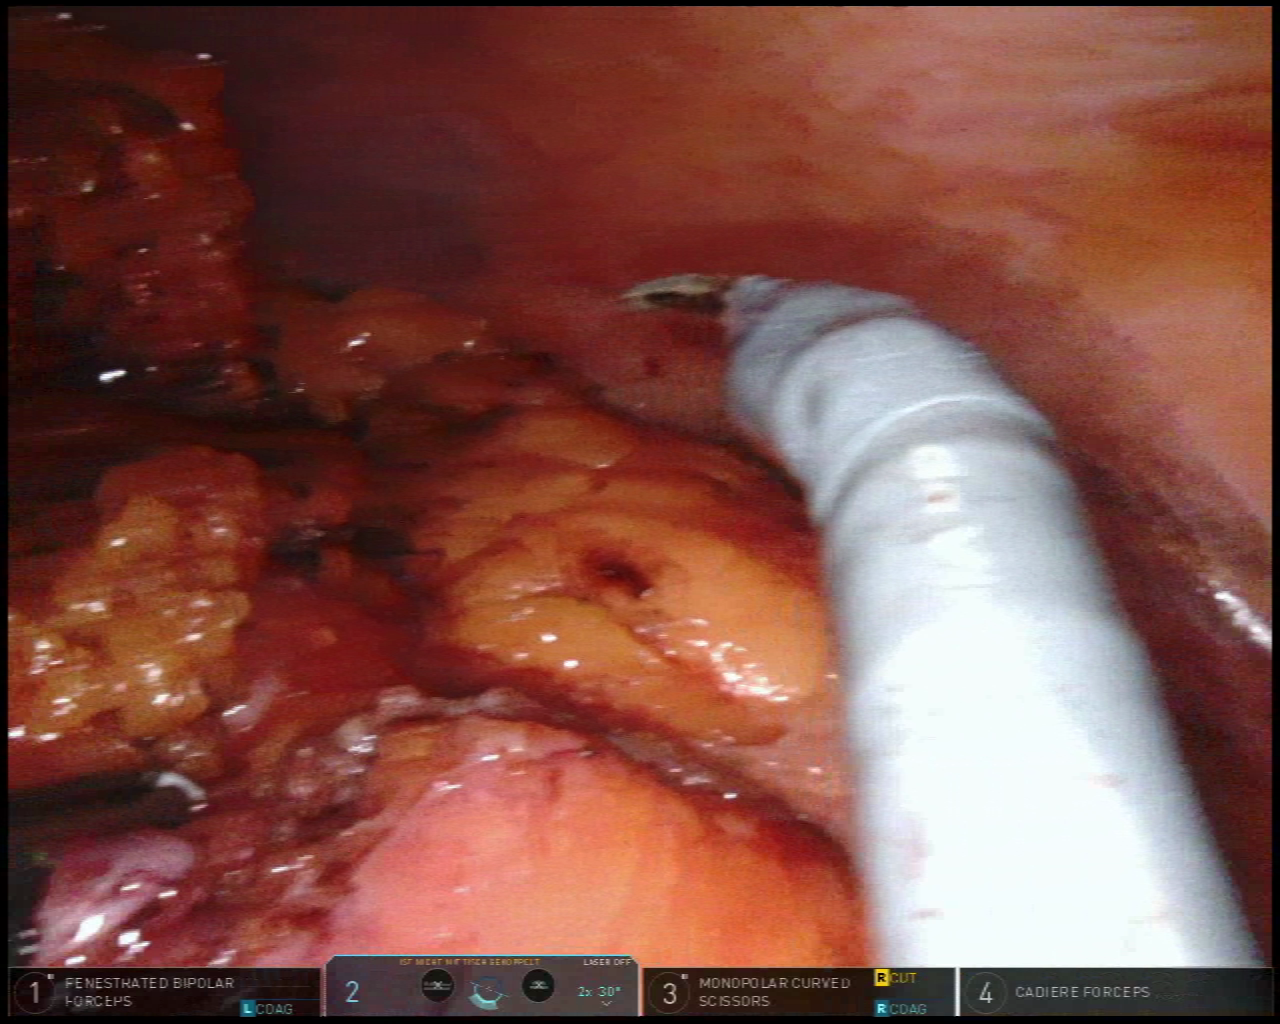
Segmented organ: abdominal_wall
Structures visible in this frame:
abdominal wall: yes
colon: no
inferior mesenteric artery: no
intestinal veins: no
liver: no
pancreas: no
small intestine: no
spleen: no
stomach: no
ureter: no
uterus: no
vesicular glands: no